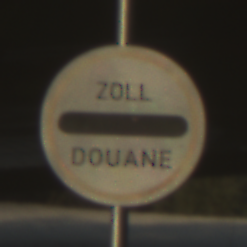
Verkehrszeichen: Zollstelle
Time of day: SunriseSunset
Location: Outdoor (Suburban)
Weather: Clear
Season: NotSpecified
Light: Natural